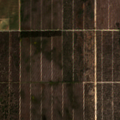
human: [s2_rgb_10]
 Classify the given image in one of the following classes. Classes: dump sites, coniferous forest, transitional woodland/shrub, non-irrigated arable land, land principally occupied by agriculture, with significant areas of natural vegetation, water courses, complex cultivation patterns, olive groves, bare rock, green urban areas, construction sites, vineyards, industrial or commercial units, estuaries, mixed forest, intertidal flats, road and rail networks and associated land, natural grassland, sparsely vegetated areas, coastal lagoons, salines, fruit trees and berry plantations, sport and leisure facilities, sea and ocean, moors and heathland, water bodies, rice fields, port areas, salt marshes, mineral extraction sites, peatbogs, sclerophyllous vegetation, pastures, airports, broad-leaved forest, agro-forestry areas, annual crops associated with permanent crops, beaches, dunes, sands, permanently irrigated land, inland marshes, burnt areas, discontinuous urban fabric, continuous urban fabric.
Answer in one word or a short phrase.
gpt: continuous urban fabric